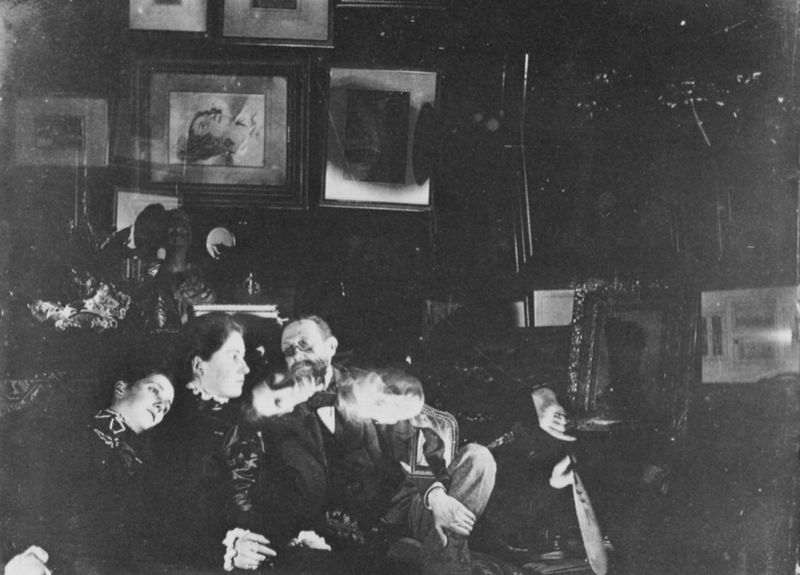
Titel: Jules Taschereau, Mathilde Niaudet, Henriette Taschereau, Jeanne Niaudet, Madame Alfred Niaudet
Künstler: Antoine Degas
Institution: Sammlung Madame Joxe
Schlagwörter: dunkel, feder, hand, kopf, mann, schatten, weiß, frauen, menschen, mädchen, sitzen, zola, frau, glas, grau, hell, hintergrund, kleid, köpfe, licht, männer, raum, schwarz, vordergrund, zimmer, alt, anzug, bart, gesichter, wand, gesicht, kragen, rahmen, tod, tot, vollbart, bild, bildnis, goldrahmen, hände, portrait, porträt, spiegel, spiegelung, gold, interieur, familie, familienporträt, mutter, passpartout, statue, bilder, bilderrahmen, sofa, flächen, moment, men, people, white, women, black, dark, group, interior, old, salon, sitting, woman, büste, glatze, atelier, picture, pictures, sitzgruppe, warten, fliege, weste, galerie, unscharf, foto, fotografie, photographie, belichtung, schwarz weiss, künstler, brille, ehefrau, schwester, photo, ausstellung, caoch, kaputt, verschwommen, man, gmälde, sideways, sammler, black and white, erinnerung, frame, fotographie, glasses, beard, unheimlich, aufnahme, faces, paintings, frames, portraits, studio, kratzer, augenblick, überblendung, family, übereinander, situation, beschädigt, intim, ghost, images, photograph, doppelbelichtung, heads, strange, negative, doppelte belichtung, büsre, exposure, eerie, photogrpah, manipulated, trick photograph, picture framse, picture frames, betäubt, overimposed